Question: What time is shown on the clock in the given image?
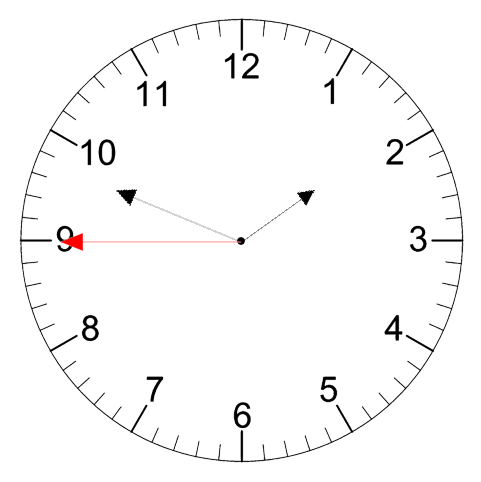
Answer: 01:48:45